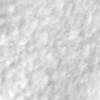
Label: no_change